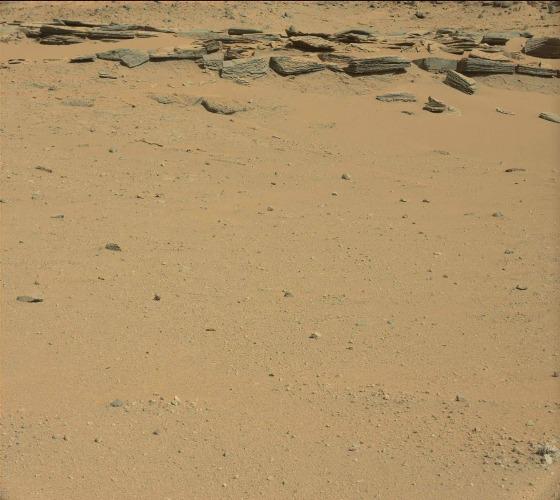
Terrain classes present: Bedrock, Gravel / Sand / Soil, Rock